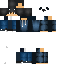
A male human skin with medium skin, wearing brown hood dressed in a blue hoodie and blue jeans, featuring a closed mouth.